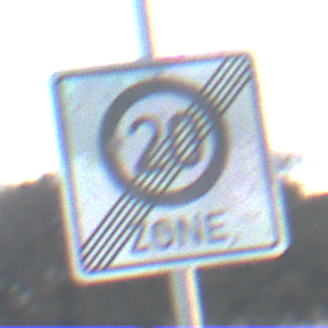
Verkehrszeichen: EndeZone20
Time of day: SunriseSunset
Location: Outdoor (Nature)
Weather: Clear
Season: Winter
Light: Natural